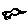
Label: bird